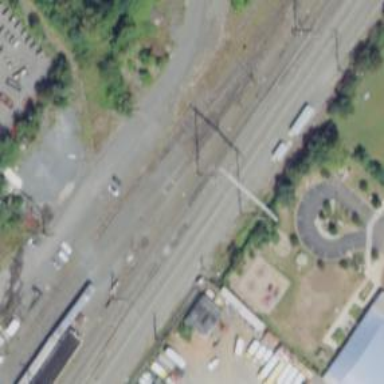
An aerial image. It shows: Railway with electrified contact lines.